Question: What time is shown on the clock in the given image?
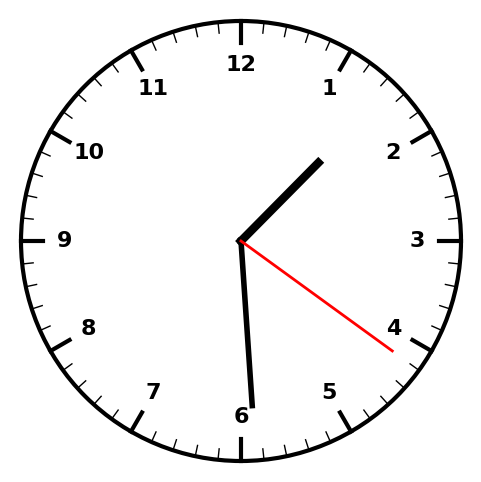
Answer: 01:29:21